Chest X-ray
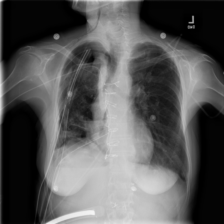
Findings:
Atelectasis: negative
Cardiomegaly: negative
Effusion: negative
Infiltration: negative
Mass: negative
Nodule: negative
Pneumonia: negative
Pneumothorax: positive
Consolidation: negative
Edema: negative
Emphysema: negative
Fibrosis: negative
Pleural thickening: negative
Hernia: negative